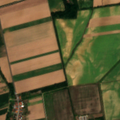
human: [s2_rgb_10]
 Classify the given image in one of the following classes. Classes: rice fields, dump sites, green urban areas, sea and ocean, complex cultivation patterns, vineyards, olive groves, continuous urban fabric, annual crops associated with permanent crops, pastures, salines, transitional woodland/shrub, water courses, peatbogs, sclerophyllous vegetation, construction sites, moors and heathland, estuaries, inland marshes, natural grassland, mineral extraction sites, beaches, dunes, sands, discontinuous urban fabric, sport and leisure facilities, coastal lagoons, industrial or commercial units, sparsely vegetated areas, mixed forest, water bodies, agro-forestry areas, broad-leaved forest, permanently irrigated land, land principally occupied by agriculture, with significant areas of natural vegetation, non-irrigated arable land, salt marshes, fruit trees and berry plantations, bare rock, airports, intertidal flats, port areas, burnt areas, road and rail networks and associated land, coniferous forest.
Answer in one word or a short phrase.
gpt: discontinuous urban fabric, non-irrigated arable land, complex cultivation patterns, land principally occupied by agriculture, with significant areas of natural vegetation